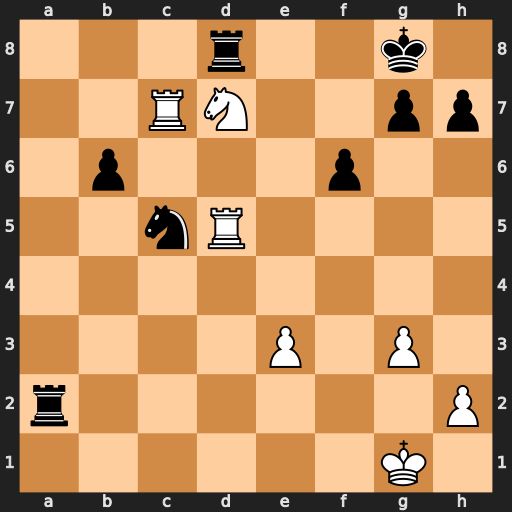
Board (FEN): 3r2k1/2RN2pp/1p3p2/2nR4/8/4P1P1/r6P/6K1
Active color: w
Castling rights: -
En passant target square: -
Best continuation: Nxf6+ gxf6 Rxd8#